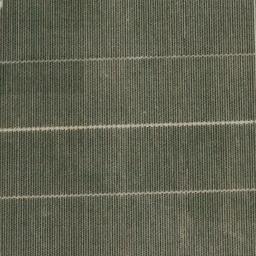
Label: rectangular_farmland